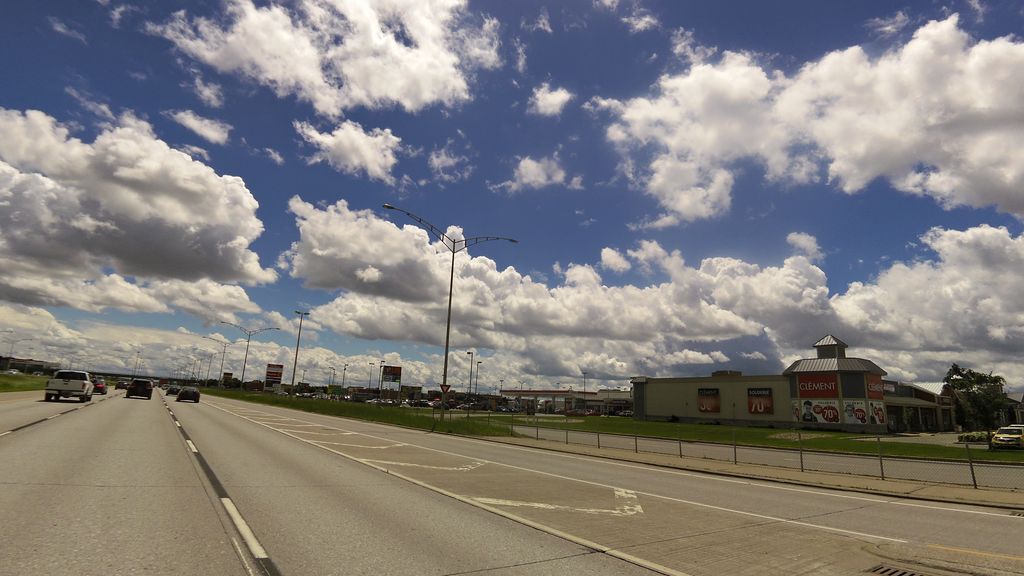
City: montreal